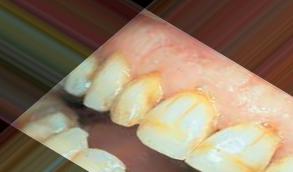
Condition: Tooth Discoloration